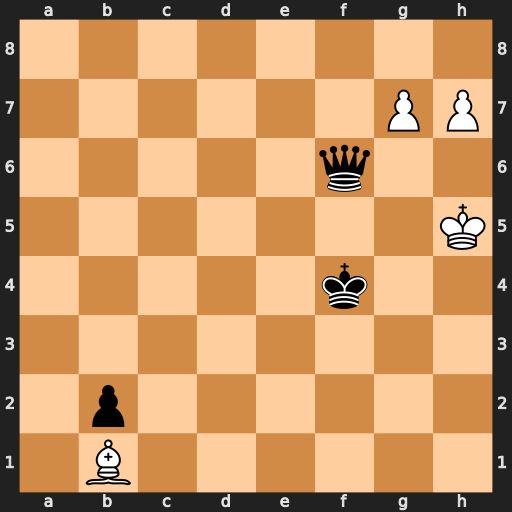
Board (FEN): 8/6PP/5q2/7K/5k2/8/1p6/1B6
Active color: w
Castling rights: -
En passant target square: -
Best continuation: g8=Q Qe5+ Kh6